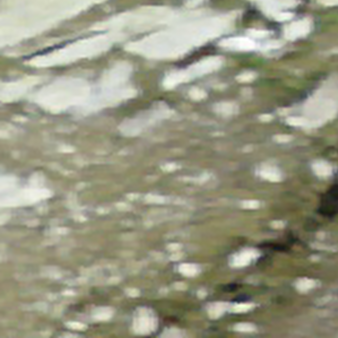
Label: other